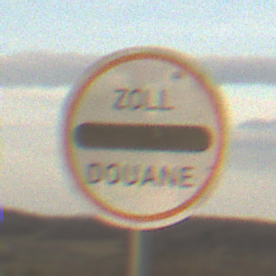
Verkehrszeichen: Zollstelle
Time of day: SunriseSunset
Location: Outdoor (Nature)
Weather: PartlyCloudy
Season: NotSpecified
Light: Natural